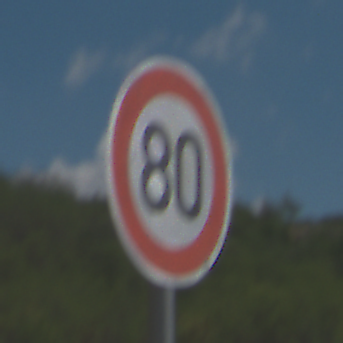
Verkehrszeichen: Geschwindigkeit80
Umgebung: Outdoor, Nature
Tageszeit: Midday
Wetter: PartlyCloudy
Licht: Natural
Jahreszeit: Autumn
Kontrast: HighContrast